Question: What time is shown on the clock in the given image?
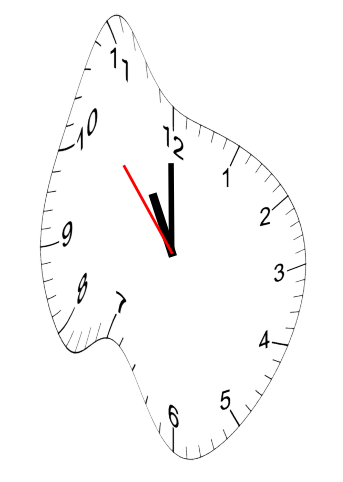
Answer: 10:59:53